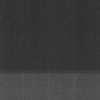
Label: dusty